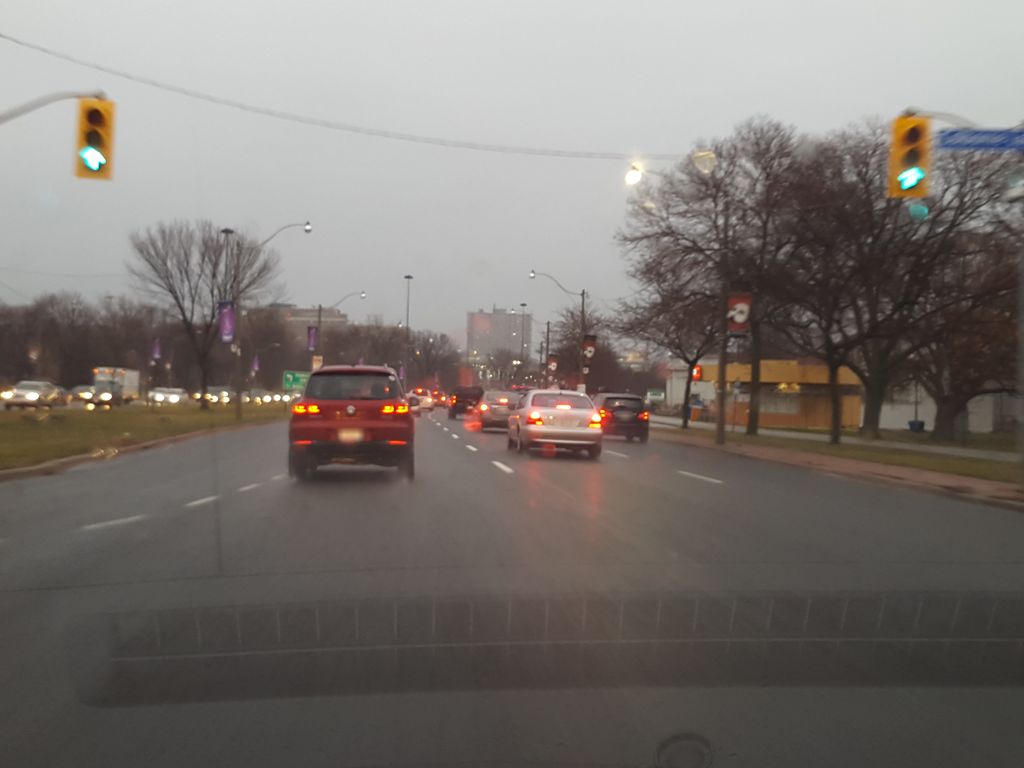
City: toronto